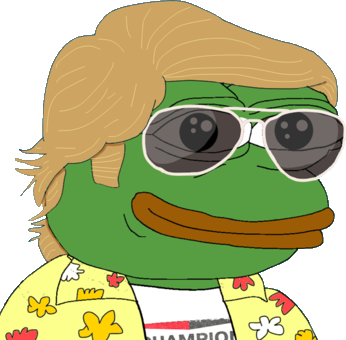
Label: 5_Pepe